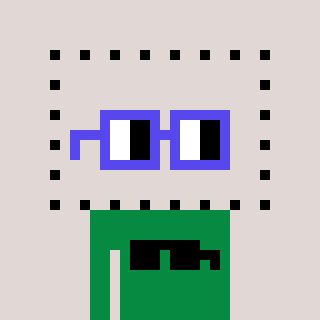
a pixel art character with square blue glasses, a void-shaped head and a green-colored body on a warm background